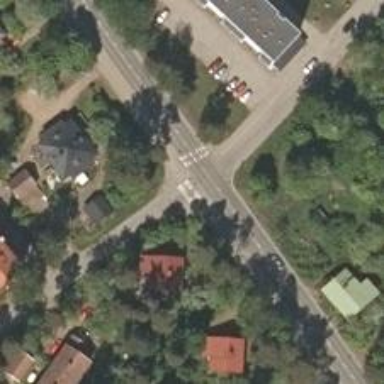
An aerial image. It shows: Cycleway with asphalt surface and zebra crossing.